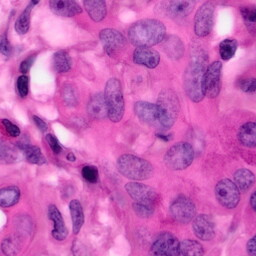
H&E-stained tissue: Pancreatic